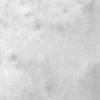
Label: no_change